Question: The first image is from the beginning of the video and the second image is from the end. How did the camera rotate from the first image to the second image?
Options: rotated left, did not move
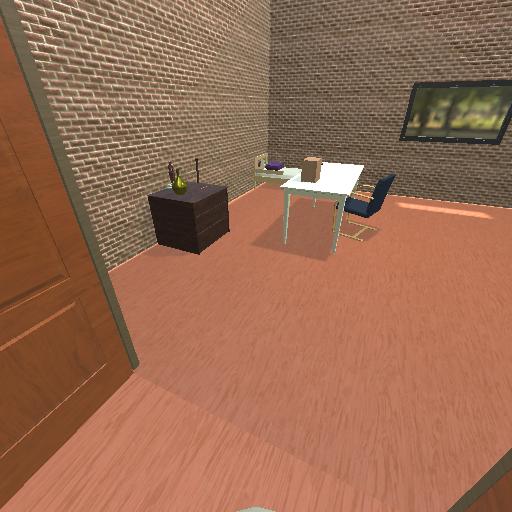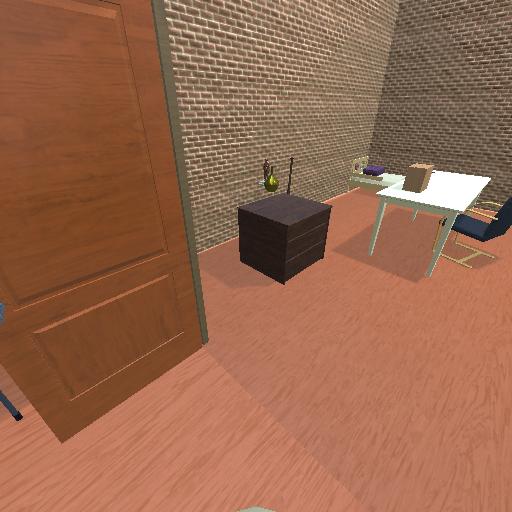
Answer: rotated left